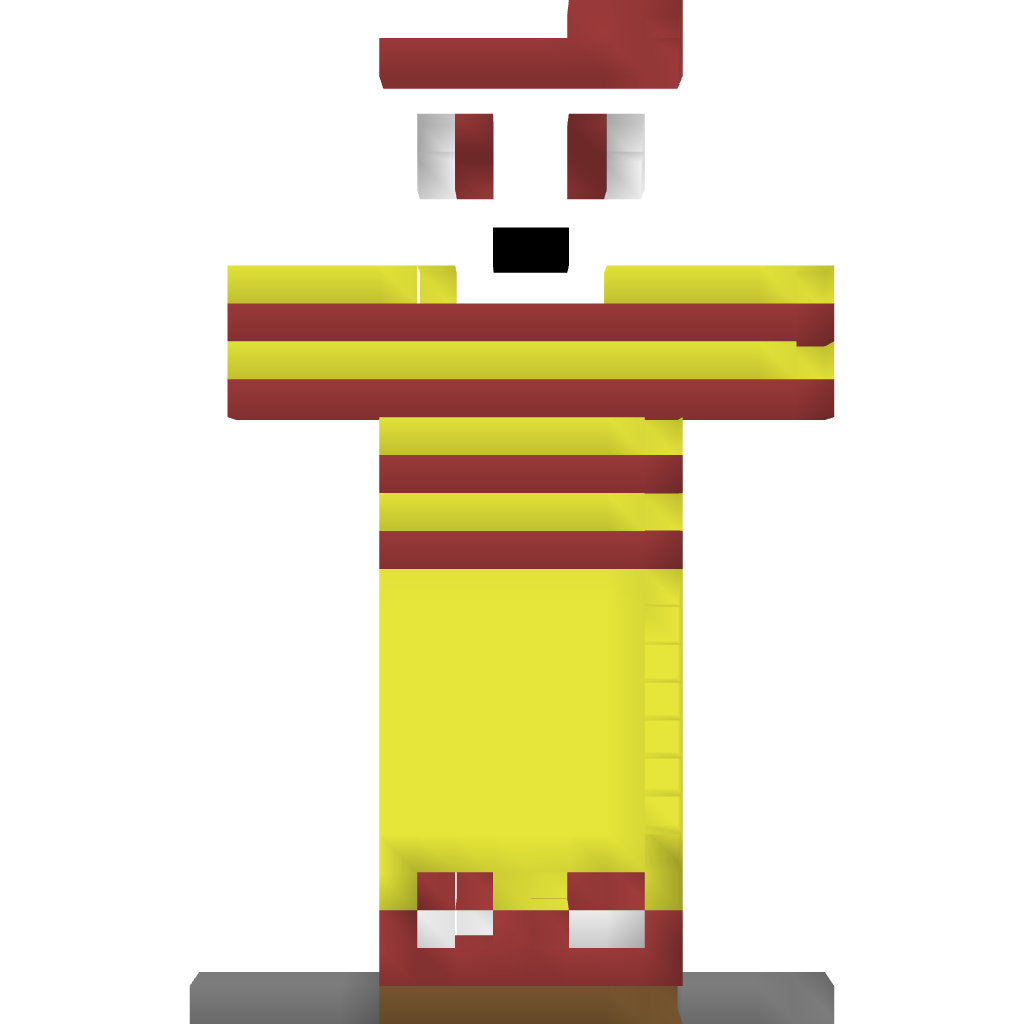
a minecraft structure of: Statue#1 bad low quality